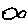
Label: fish